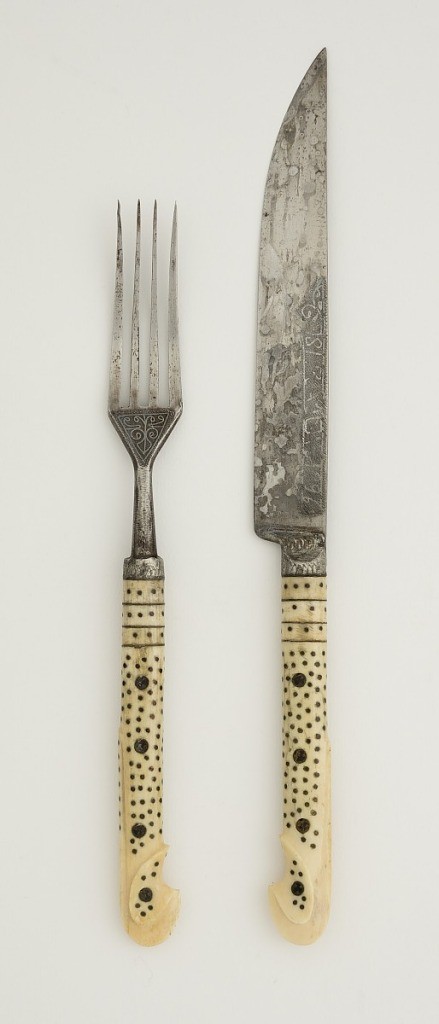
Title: Fork with Ivory Handle
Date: ca. 1896
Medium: steel, brass, ivory
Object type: fork
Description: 1985-103-142/143: Fork has four curved tines. Angular shoulders, eng...;     1985-103-142: Knife with blade with straight upper edge, lower e...;     1985-103-143: Fork with four curved tines. Angular shoulders, en...